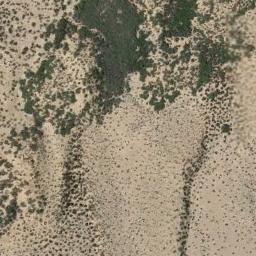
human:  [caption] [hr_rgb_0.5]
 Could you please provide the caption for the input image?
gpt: Some connected green chaparrals and some dense small chaparrals grow in the desert .

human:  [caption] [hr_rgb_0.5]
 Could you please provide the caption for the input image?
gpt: There are many bushes make up the chaparral on the desert .

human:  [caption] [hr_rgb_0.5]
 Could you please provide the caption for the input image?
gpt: There are clusters of lush trees in the desert .

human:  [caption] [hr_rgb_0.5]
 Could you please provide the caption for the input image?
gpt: Chaparral is scattered in the sand from dense to sparse .

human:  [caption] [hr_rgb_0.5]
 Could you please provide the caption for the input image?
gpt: The chaparral is denser above than below .